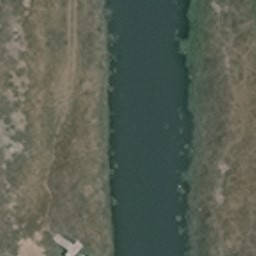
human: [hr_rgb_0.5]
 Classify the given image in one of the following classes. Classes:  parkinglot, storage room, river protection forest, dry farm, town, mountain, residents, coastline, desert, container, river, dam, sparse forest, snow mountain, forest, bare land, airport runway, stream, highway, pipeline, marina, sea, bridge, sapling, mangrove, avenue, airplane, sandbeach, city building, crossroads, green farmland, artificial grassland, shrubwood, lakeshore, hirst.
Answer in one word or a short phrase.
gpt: river